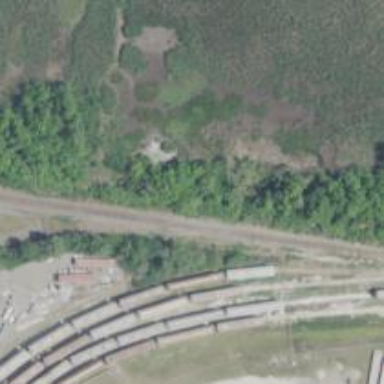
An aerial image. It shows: Railway spur junction.